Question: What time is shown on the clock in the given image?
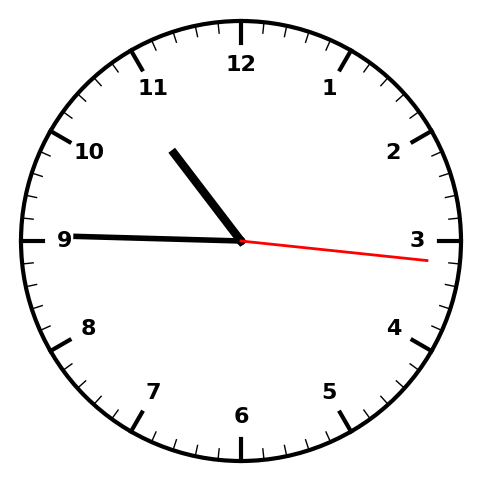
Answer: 10:45:16